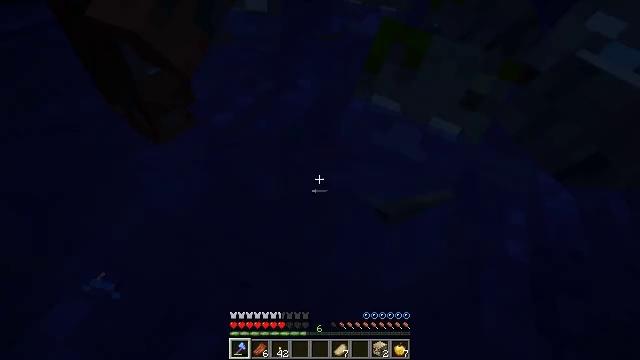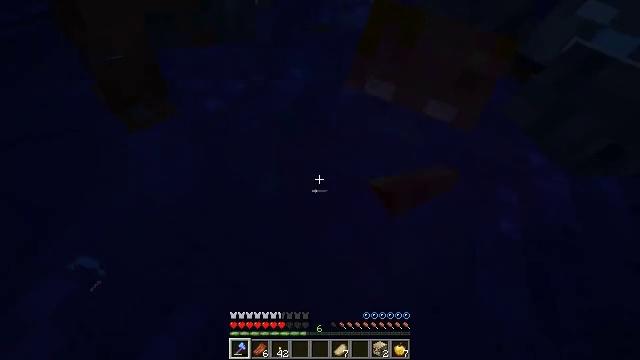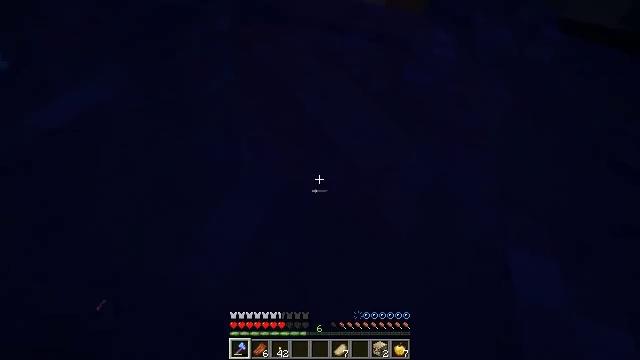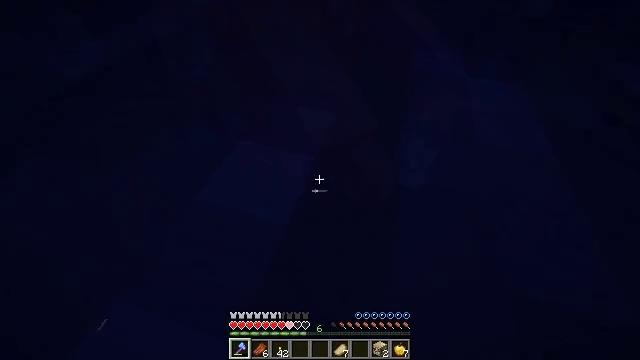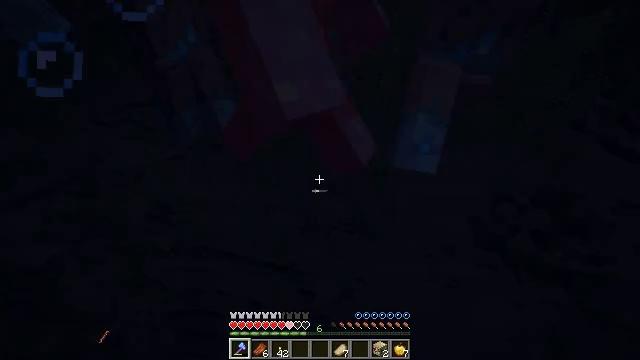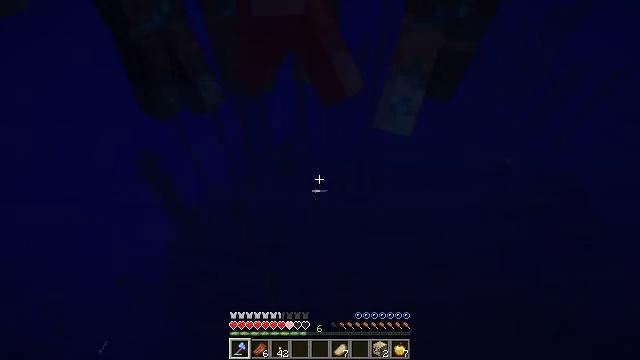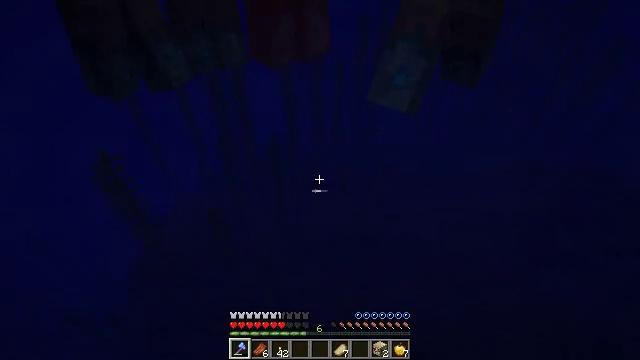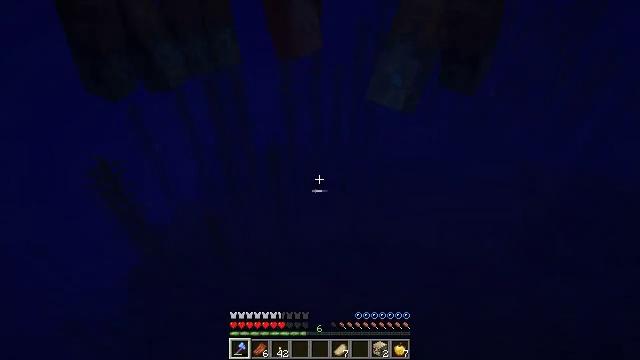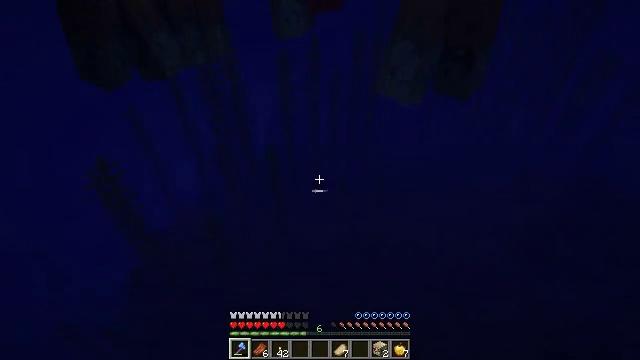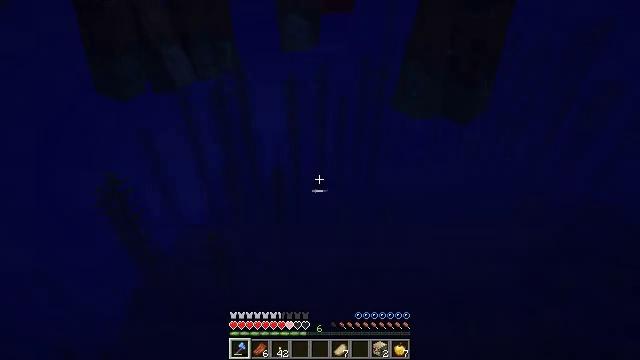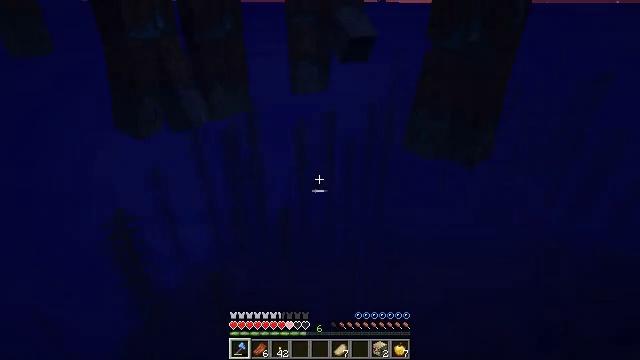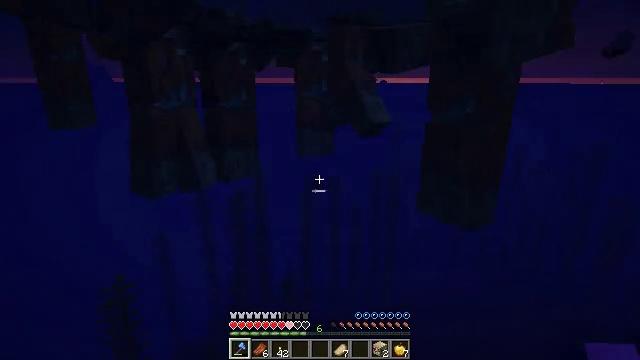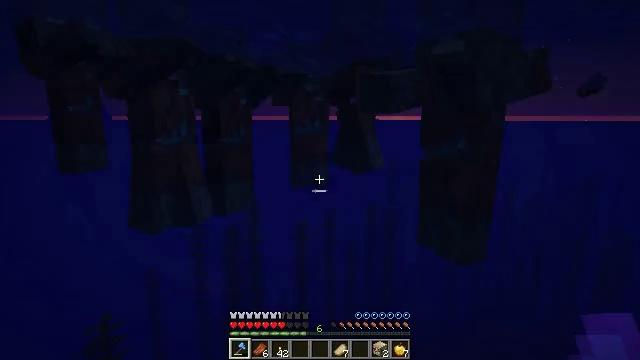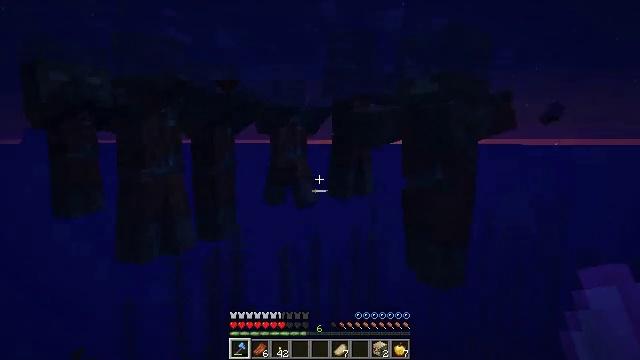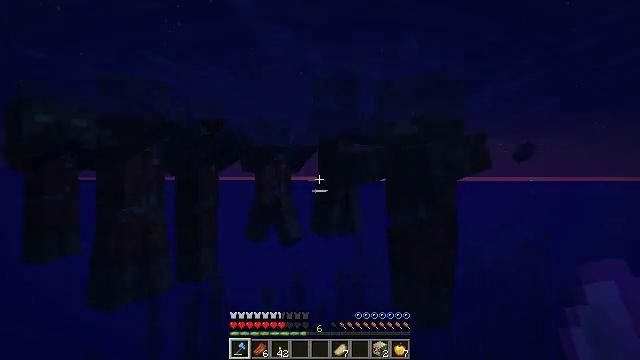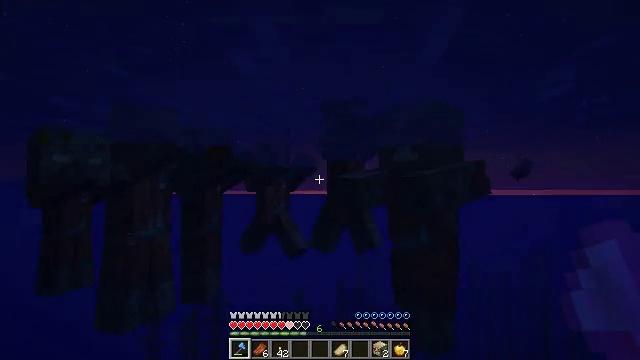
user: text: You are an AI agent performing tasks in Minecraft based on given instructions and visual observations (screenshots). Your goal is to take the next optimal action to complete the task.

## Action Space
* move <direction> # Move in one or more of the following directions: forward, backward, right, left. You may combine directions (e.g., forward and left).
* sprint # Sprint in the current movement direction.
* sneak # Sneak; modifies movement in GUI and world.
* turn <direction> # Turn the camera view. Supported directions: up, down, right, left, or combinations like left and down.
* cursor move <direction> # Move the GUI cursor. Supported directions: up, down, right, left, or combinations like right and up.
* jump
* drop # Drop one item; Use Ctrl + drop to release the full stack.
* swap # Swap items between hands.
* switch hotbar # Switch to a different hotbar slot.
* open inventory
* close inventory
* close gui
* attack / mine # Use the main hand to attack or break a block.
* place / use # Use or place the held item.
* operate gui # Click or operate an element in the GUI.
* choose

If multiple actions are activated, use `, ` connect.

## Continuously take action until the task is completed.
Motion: motion action
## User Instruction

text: Eliminate the undead.
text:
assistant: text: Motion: move back
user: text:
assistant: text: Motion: move back
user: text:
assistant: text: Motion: move back, turn up
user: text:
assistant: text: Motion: move back
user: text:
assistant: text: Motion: move back, turn right
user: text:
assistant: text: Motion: move back, turn up
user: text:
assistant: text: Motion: move back, turn up
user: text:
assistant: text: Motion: move back, turn up
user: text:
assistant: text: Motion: move back, turn left and up
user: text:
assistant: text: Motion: move back, turn left and up
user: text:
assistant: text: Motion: move back, turn left and up, jump
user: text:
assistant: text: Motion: move back, turn up, jump
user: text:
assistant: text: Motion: move back, turn right and up, jump
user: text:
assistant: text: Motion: move back, turn right and up, jump
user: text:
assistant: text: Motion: move back, turn up, jump
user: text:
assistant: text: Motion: move back, turn left and up
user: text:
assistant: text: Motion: move back, turn down
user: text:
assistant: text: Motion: move back, turn down, attack / mine
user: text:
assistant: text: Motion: move back, turn right and down, attack / mine
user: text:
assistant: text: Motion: turn right and down, attack / mine
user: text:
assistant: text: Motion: no_op
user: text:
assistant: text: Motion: move forward
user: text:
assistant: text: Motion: move forward
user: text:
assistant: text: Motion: move forward
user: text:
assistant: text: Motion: move forward, turn right
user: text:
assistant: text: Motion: turn right and up
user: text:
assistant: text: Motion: turn right
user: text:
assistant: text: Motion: move right, turn down
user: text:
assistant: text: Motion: move right
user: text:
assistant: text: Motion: move right